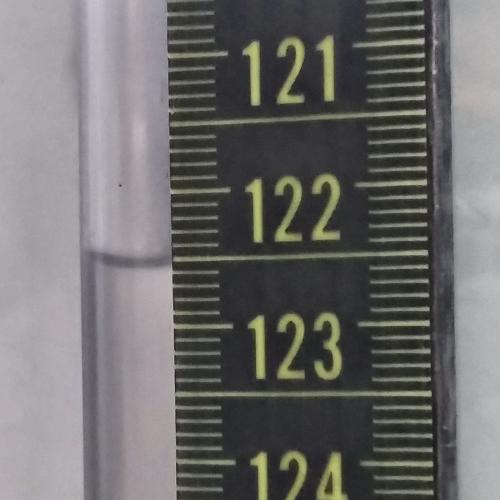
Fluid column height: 122.5 cm